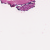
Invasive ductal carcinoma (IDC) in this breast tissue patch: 0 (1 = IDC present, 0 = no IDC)